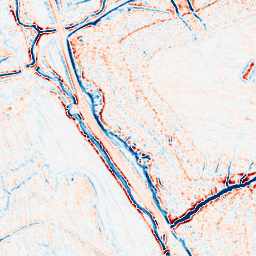
Category: edge_preserving
Decomposition family: bilateral
Decomposition parameters: d: 9
sigma_color: 100
sigma_space: 100
Upsampling method: cubic_mitchell
Upsampling parameters: scale: 4
Upsampling scale: 4